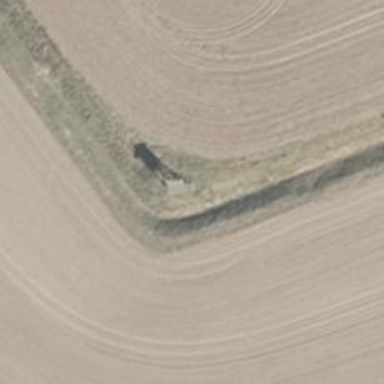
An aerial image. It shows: Hunting stand.